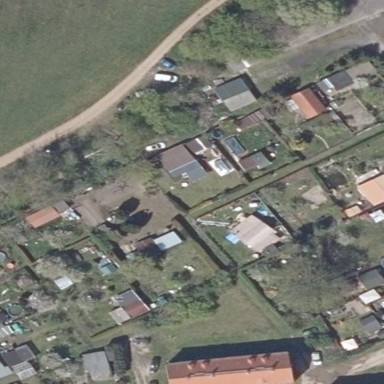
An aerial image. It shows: Area designated for allotments.